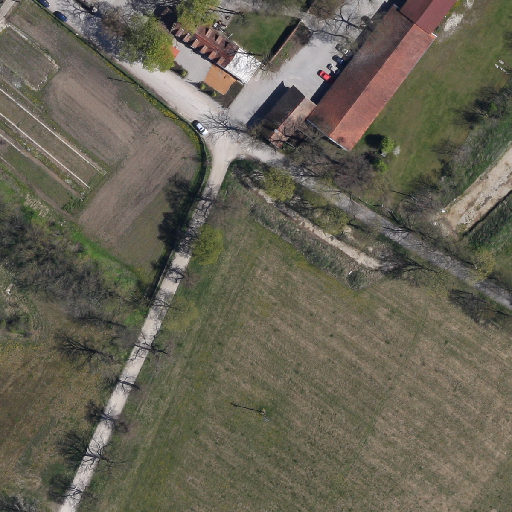
Referring expression: car in the parking area